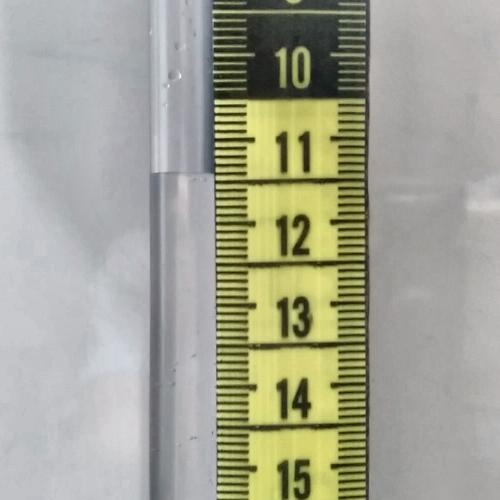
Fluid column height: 11.4 cm